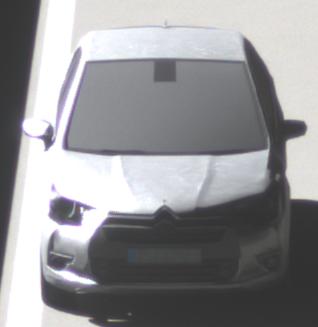
Make: Citroen
Model: DS 4 VTi 120
Detailed model: DS 4
Model produced from: 2011/05
Model produced until: 2015/01
Doors: 5
Color: white
Road condition: wet road
Daytime: morning or afternoon
Contrast: high contrast